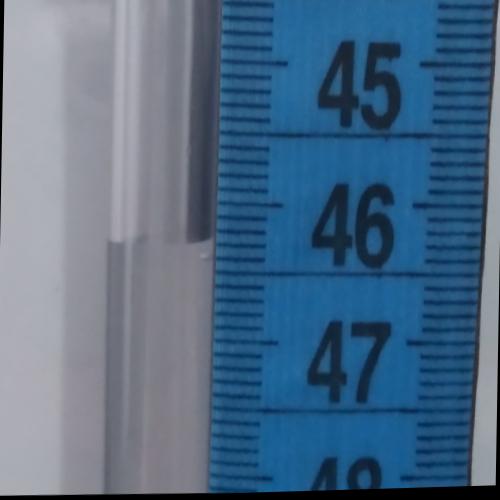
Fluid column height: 46.3 cm